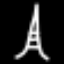
Label: The Eiffel Tower